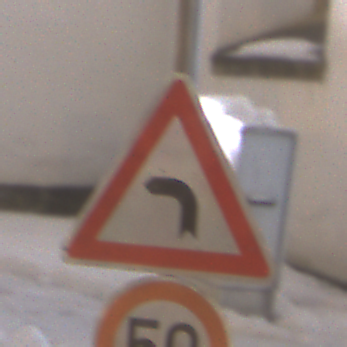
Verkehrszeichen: KurveLinks
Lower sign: Geschwindigkeit50
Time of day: Night
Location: Outdoor (Urban)
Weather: Overcast
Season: Winter
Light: Artificial